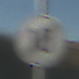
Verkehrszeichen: EndeGeschwindigkeit10
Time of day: MorningAfternoon
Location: Outdoor (Nature)
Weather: PartlyCloudy
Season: NotSpecified
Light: Natural